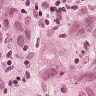
Metastatic tissue present: yes